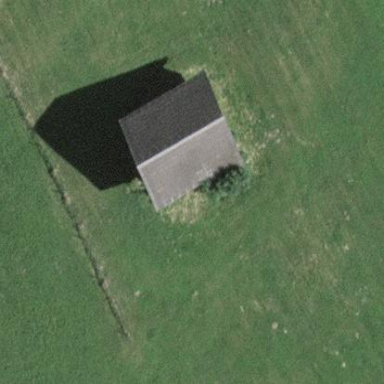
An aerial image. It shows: Barn.